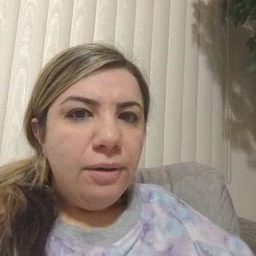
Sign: tongue